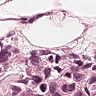
Metastatic tissue present: yes